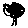
Label: tree